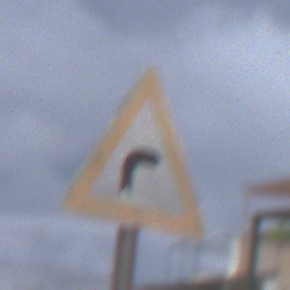
Verkehrszeichen: KurveRechts
Umgebung: Outdoor, Urban
Tageszeit: Midday
Wetter: Overcast
Licht: Natural
Jahreszeit: NotSpecified
Kontrast: LowContrast